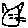
Label: cat